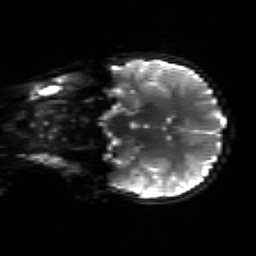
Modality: sbref
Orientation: coronal
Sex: female
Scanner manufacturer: siemens
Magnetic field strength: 3 T
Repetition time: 5 s
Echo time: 0.071 s